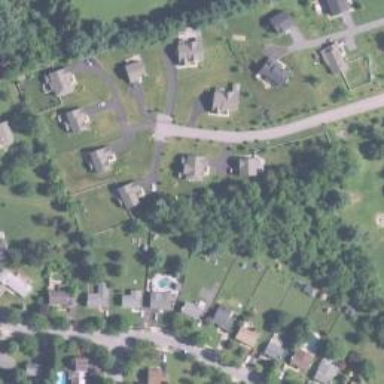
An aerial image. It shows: Residential road.